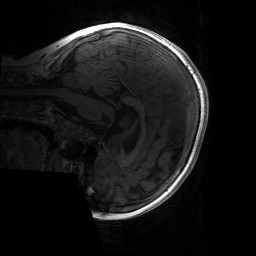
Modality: T1w
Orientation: sagittal
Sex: male
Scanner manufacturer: siemens
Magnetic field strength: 3 T
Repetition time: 1.9 s
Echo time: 0.00243 s